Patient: sex F, age 53
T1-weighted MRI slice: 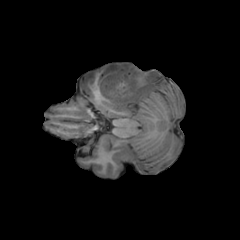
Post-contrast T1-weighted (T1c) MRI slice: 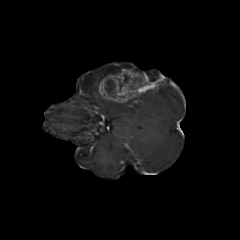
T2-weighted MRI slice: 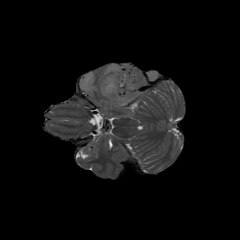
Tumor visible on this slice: yes
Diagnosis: Glioblastoma, IDH-wildtype
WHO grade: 4